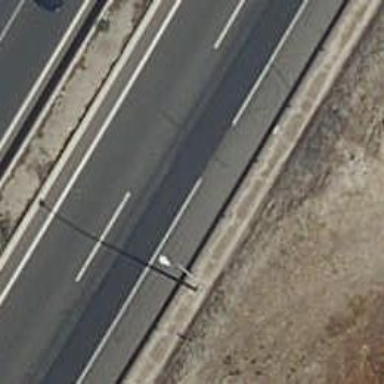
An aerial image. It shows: Motorway.